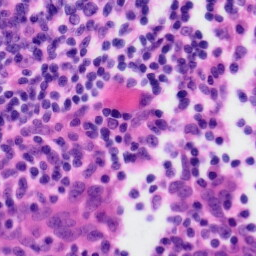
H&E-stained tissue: Tonsil